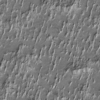
Label: not_dusty